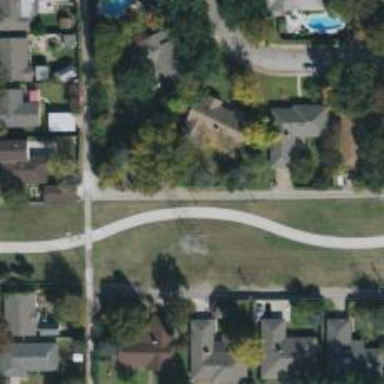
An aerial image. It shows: Alley classified as service road.